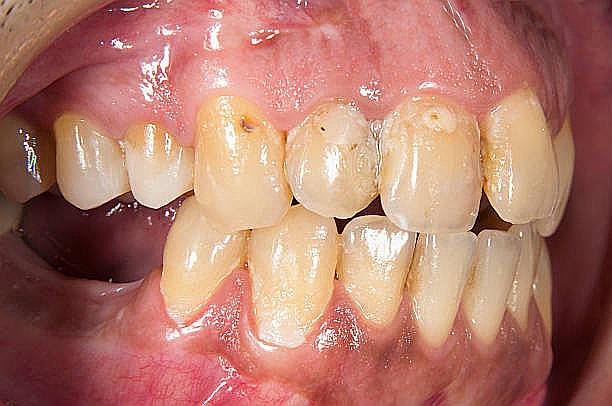
Condition: Gingivitis